Question: Let's imagine we have the following class:
'''
class Tree:
def __init__(self, value, right=None, left=None):
self.value, self.right, self.left = value, right, left
tree = Tree(75, Tree(95), Tree(64))
'''
Now, let's suppose we have to initialize the following numbers :

Which could be the most clever algorithm to solve the problem above? It's unnecessary doing it recursively (and maybe not possible, I don't know), but it would be appreciated.
using the class above, please provide some other solution.
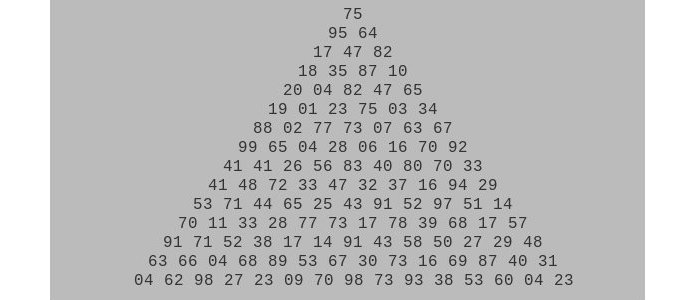
Answer: You must noticed that the triangle is not a binary tree.
In fact, in treating it as a tree, you are enumerating all the possible paths, thus leading to a O(2^n) algorithm, since you are branching for each number.
Can it be solved this way? Of course, it has 15 levels, 2^(15 - 1) = 16384, you'll solve it well under PE's minute guideline. But it is not a good solution.
Hint: this is a dynamic programming question.